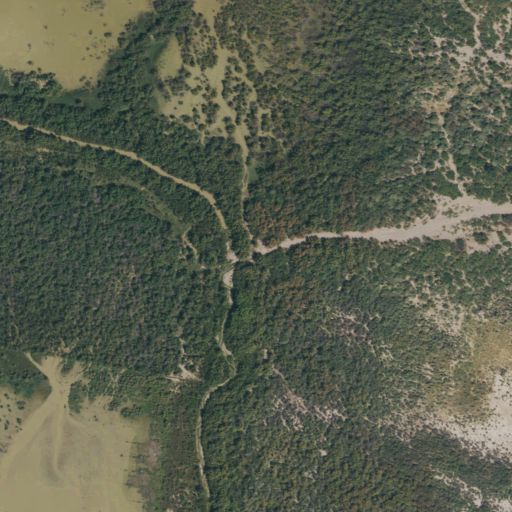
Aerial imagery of valley in Texas named Arroyo Palo Blanco containing woody wetlands, unknown, shrub, open water, and herbaceous wetlands